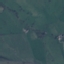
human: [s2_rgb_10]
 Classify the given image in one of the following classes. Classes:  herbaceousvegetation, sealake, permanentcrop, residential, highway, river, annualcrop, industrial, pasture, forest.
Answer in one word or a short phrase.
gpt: Pasture